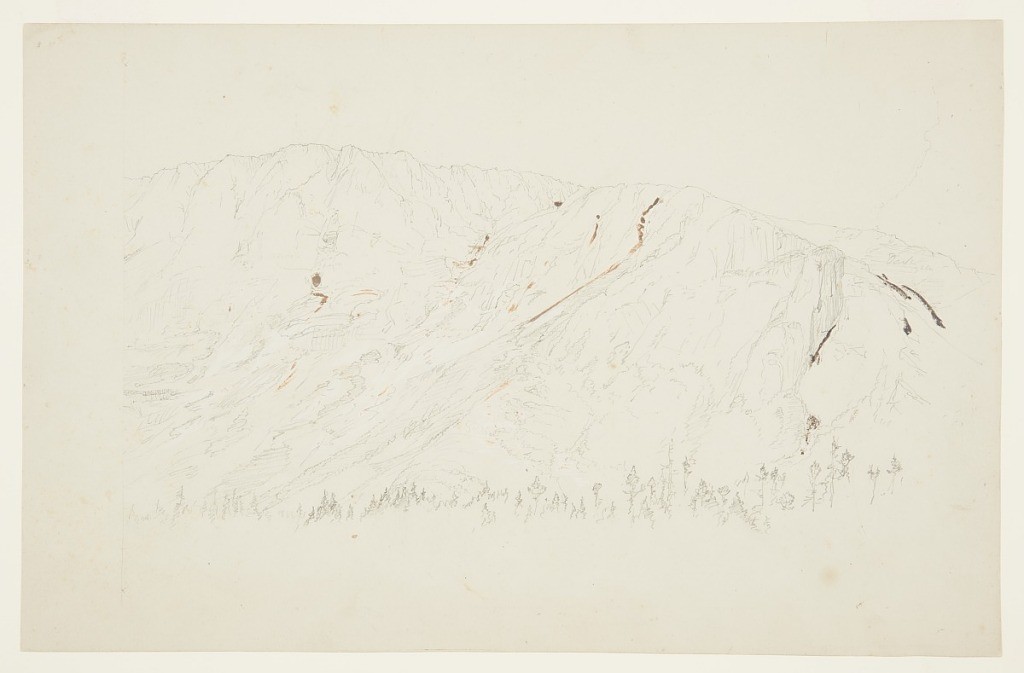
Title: Great Basin of Mt. Katahdin, Maine, Part Three
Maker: Frederic Edwin Church, American, 1826–1900
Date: September 1877
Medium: Graphite and oxidized white gouache on gray-green wove paper
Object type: Drawing
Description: Landscape sketch showing the central portion of a three-part panoramic view of the Great Basin of Mt. Katahdin in Maine. Viewed from the northern shore of Chimney Pond, the lower portion of the composition shows the tops of numerous conifer trees on the opposite shore of the pond. Beyond, the northwest interior wall of Katahdin's Great Basin wraps around us, encompassing the entire view. The walls of the basin are extremely craggy and rocky, and partially covered in vegetation. Oxidized white gouache highlights water and small cascades around the scene. Together with Hamlin Ridge at center right, the rugged northern ridge of Katahdin forms a high, serrated horizon. Sharp pinnacles visible throughout.